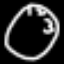
Label: clock